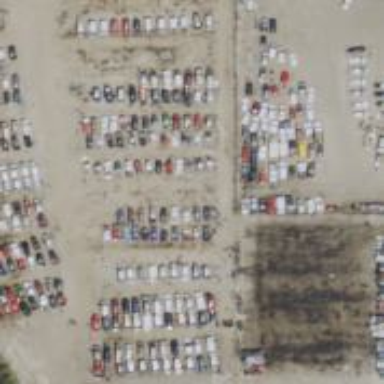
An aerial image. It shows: Scrap yard located in industrial area.